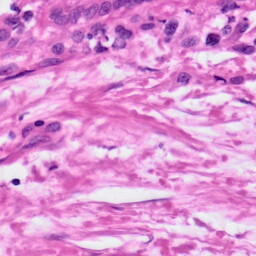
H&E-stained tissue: Ovarian